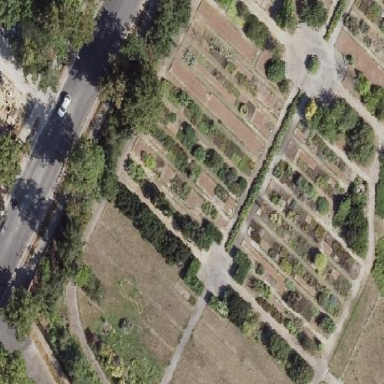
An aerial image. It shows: Flowerbed that is used for landscaping or gardening purposes.